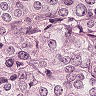
Metastatic tissue present: yes